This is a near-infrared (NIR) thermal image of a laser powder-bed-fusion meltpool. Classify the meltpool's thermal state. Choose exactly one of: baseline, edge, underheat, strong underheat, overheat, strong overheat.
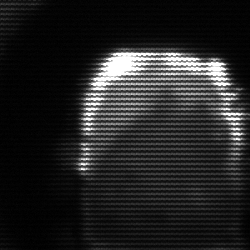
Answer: baseline